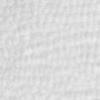
Label: no_change